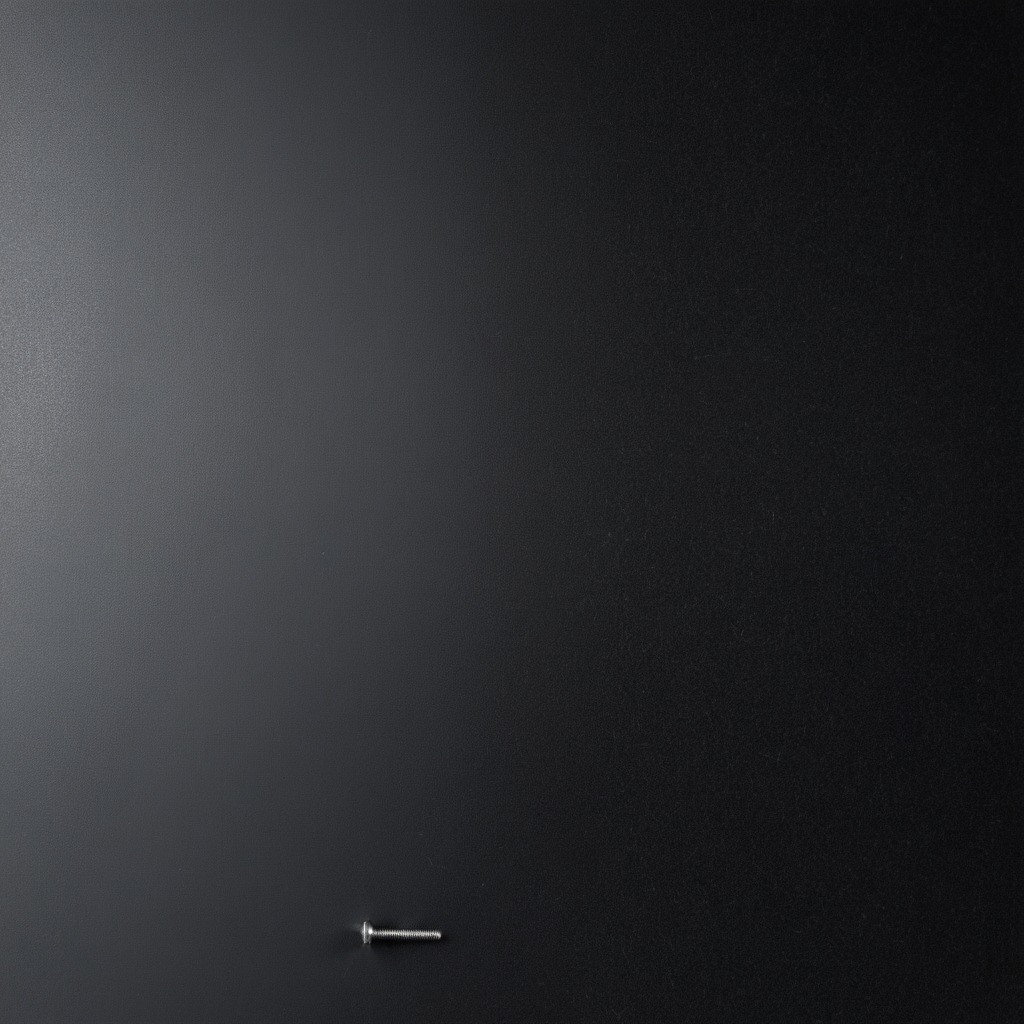
A metal screw is lying on a clean granite tabletop covered with a black rubber mat inside a workshop under bright overhead lighting crisp shadows high clarity worn but beneath the mat